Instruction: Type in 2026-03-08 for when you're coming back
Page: home
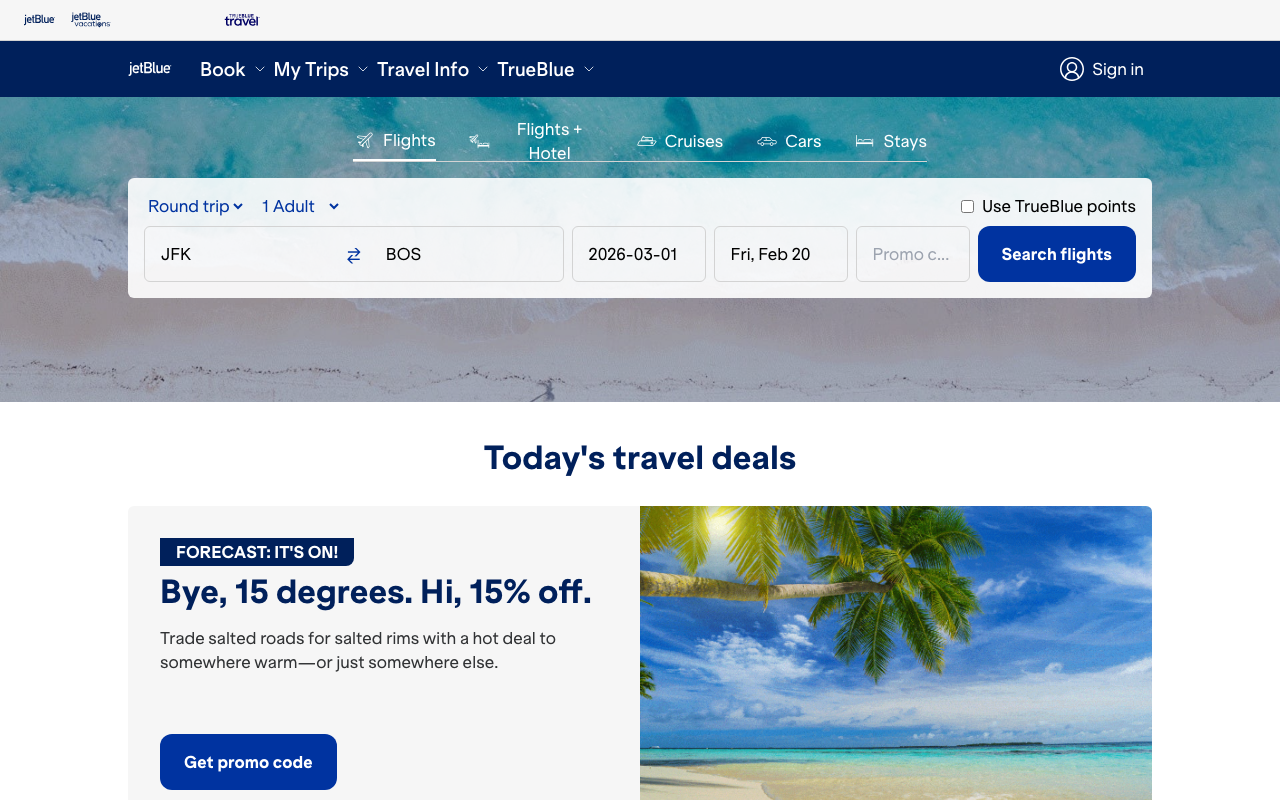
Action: type